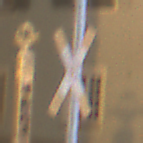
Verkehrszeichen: Andreaskreuz
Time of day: Night
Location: Outdoor (Urban)
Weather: Overcast
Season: Winter
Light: Artificial